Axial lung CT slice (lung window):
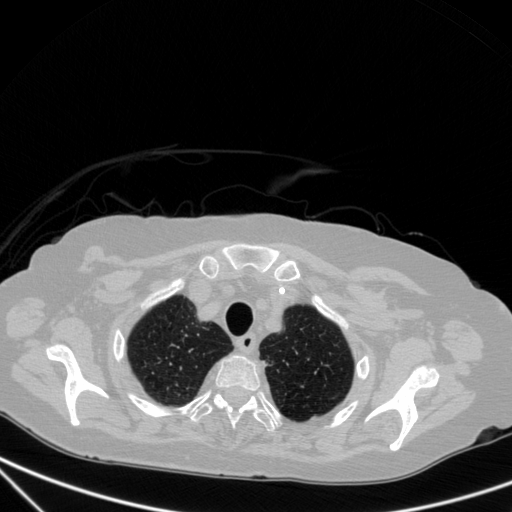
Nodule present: no